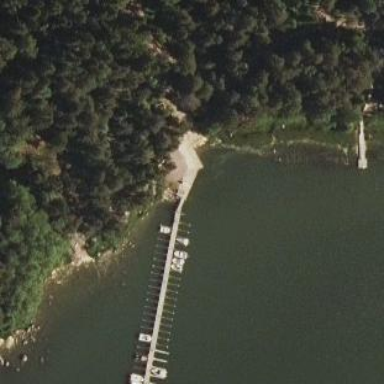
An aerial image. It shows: Man-made pier.